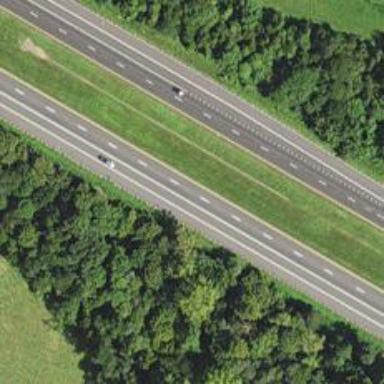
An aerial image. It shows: View of motorway.